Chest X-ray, AP view. Patient: 87 years old, sex M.
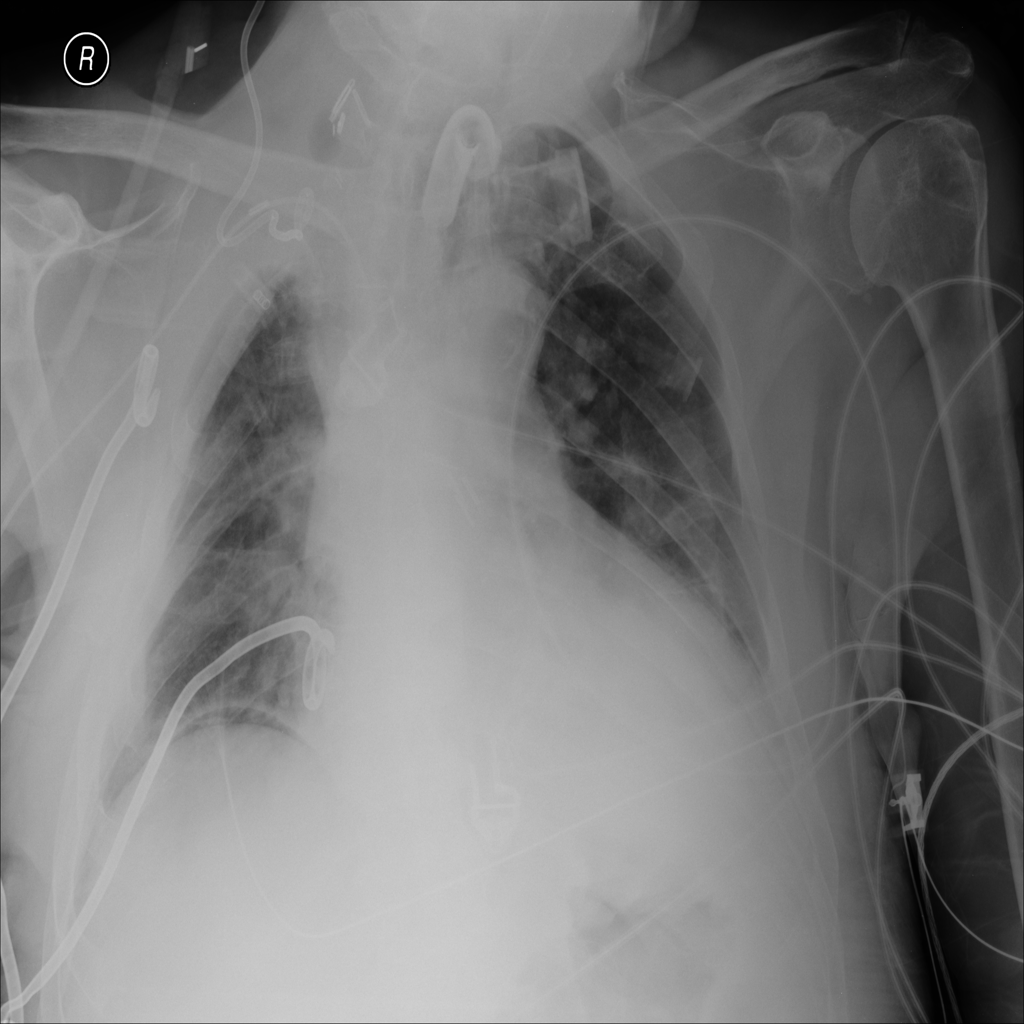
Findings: No Finding